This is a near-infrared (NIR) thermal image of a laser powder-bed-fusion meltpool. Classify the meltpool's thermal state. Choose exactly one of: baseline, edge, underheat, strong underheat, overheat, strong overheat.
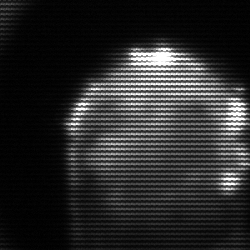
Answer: edge